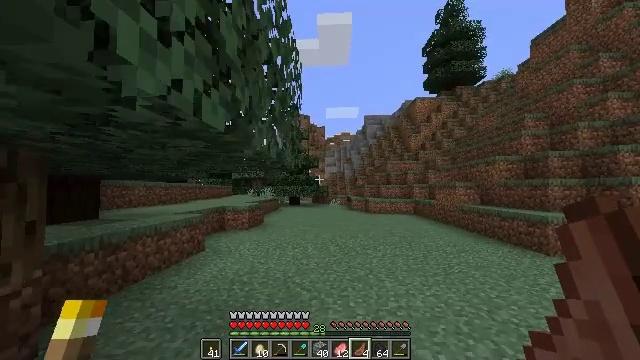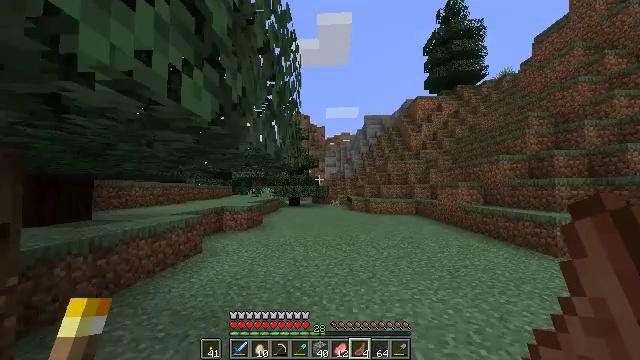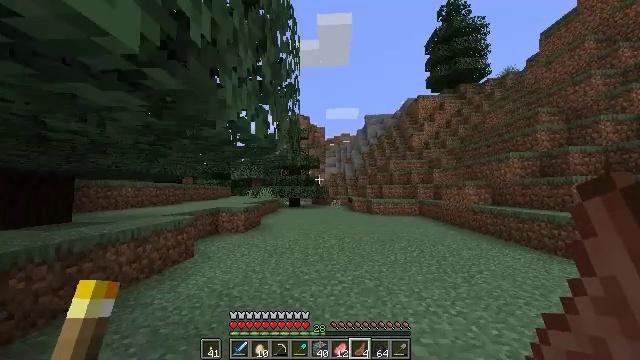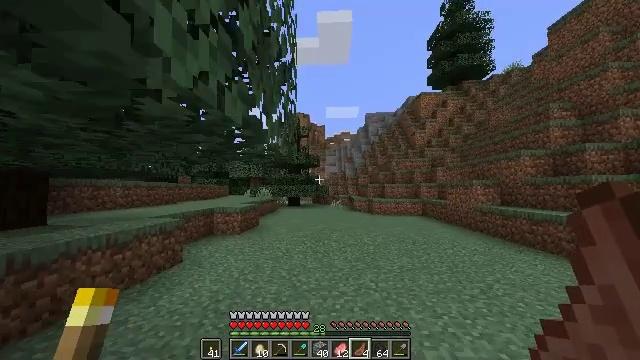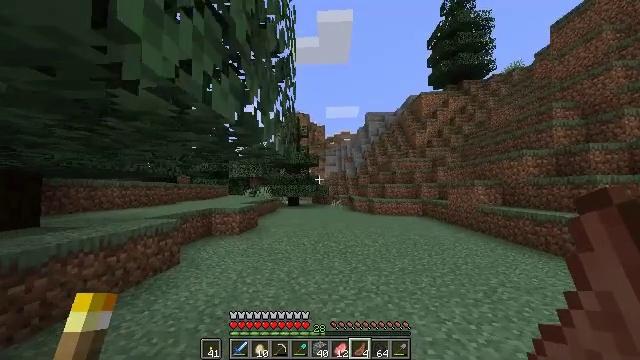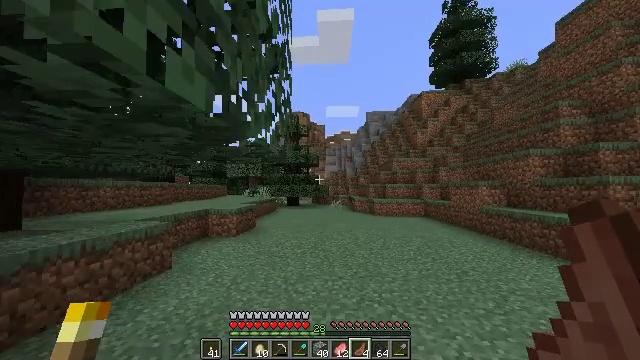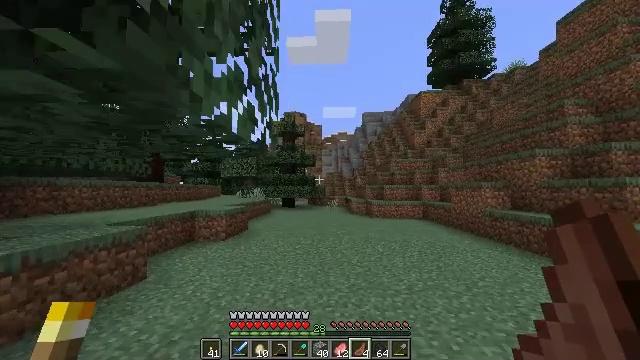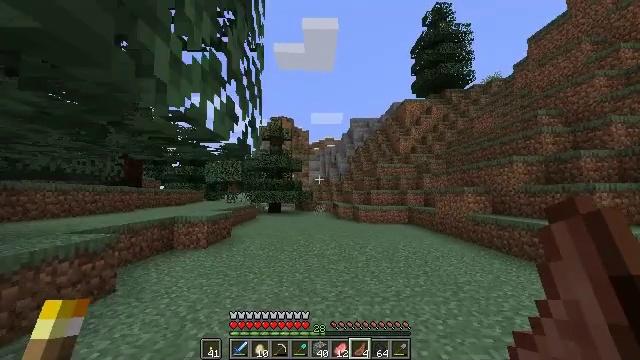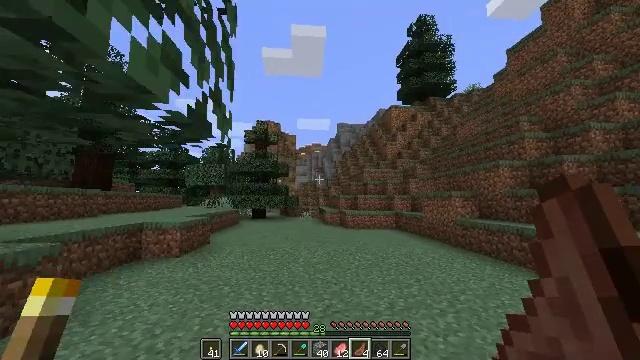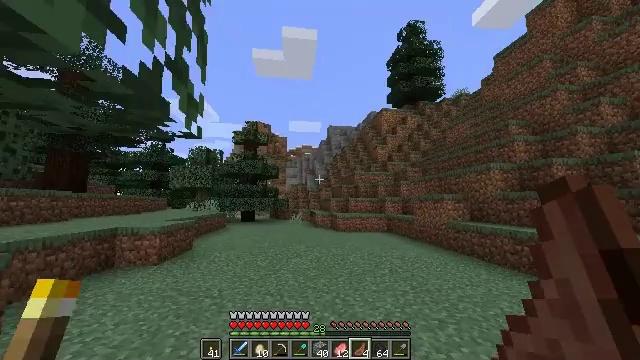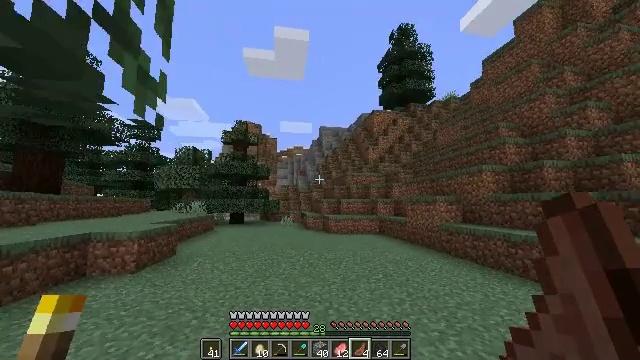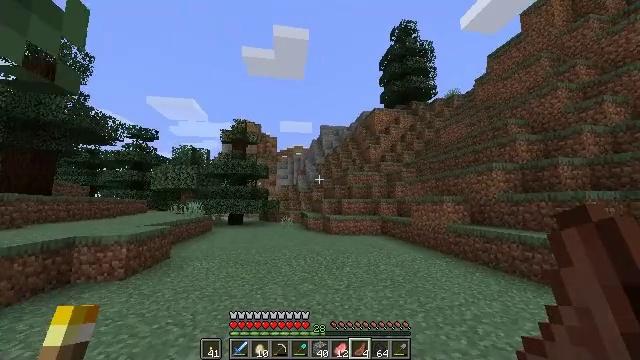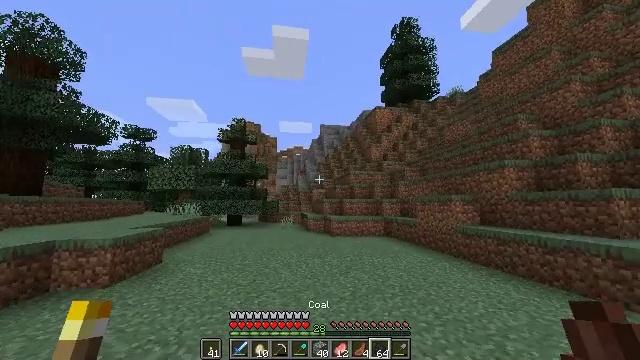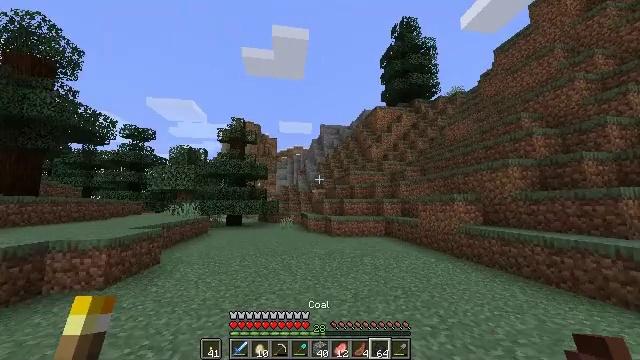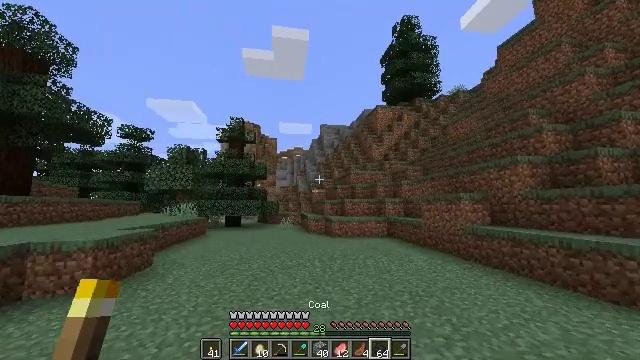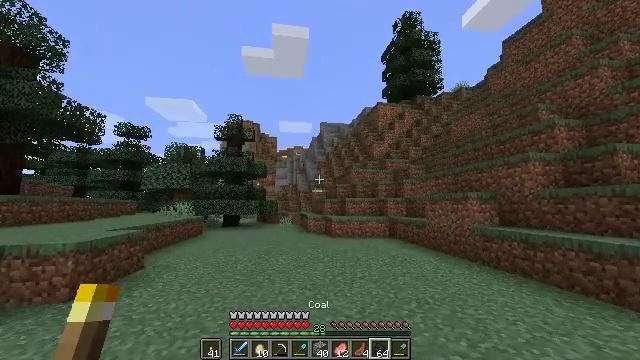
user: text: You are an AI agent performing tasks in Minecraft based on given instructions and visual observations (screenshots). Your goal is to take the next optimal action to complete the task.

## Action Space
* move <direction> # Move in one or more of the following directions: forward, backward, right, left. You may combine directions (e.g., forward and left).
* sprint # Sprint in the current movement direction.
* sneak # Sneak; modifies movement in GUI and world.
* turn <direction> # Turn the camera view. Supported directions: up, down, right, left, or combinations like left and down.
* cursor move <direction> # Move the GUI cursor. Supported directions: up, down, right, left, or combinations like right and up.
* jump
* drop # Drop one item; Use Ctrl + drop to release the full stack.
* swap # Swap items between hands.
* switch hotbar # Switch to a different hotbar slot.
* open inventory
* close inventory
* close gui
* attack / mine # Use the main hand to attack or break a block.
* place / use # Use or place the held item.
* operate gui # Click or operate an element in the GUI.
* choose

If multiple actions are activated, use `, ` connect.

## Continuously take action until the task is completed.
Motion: motion action
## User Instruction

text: Combat the chicken.
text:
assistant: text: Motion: move forward
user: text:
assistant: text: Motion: move forward
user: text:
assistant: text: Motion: move forward
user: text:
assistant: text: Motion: move forward
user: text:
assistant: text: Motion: move forward
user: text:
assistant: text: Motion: move forward
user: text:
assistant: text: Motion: move forward, turn right and up
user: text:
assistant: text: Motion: move forward, turn right and up
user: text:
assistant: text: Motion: move forward, turn right
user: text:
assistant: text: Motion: move forward, turn right
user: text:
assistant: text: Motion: move forward
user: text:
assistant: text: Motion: move forward
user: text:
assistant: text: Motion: move forward
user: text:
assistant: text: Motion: move forward
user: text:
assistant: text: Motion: move forward
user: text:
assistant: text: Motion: move forward
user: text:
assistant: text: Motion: move forward
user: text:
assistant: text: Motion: move forward
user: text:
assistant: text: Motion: move forward
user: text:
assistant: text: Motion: move forward
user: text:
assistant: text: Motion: move forward
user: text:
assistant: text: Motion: move forward
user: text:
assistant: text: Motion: move forward
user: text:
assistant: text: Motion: move forward
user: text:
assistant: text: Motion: move forward, turn right
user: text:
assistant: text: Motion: move forward
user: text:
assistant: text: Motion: move forward
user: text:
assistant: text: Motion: move forward
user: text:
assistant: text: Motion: move forward
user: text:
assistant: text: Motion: move forward